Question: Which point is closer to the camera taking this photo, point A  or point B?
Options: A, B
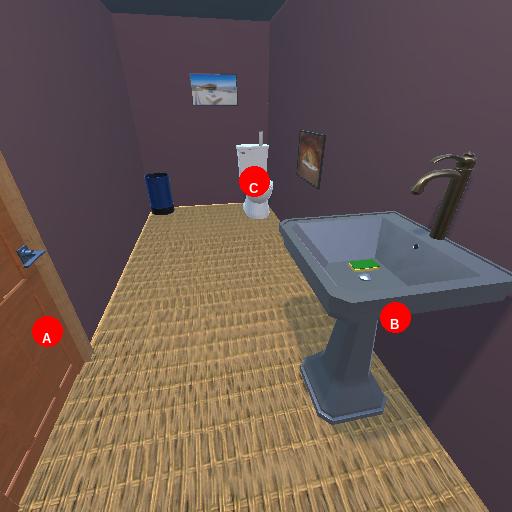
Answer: A